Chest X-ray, PA view. Patient: 79 years old, sex F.
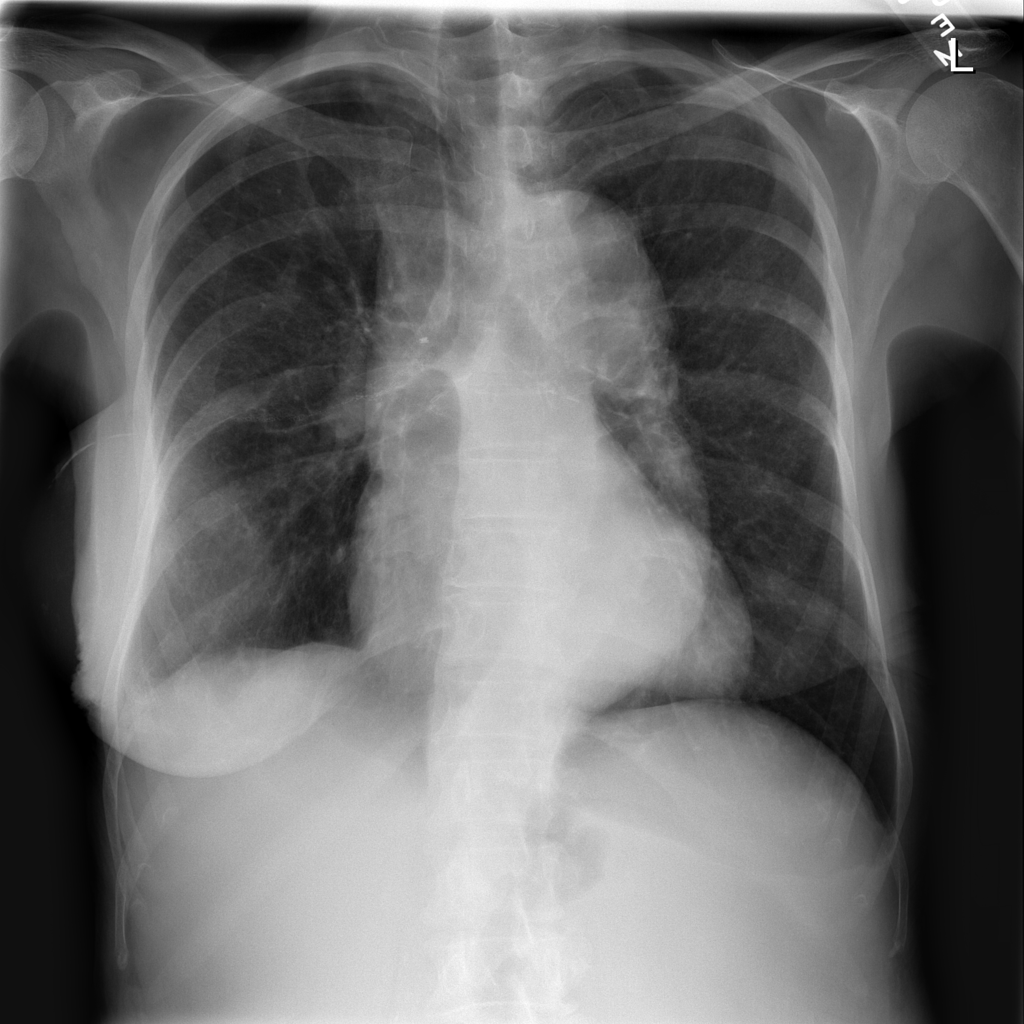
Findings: Cardiomegaly